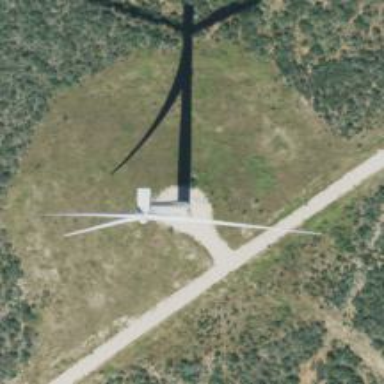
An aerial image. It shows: Wind generator with horizontal axis. The generator is wind turbine.